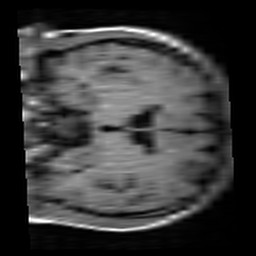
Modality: T1w
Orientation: coronal
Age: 22
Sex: female
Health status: healthy
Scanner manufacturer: siemens
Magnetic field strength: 3 T
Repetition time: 4.1 s
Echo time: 0.0085 s